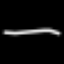
Label: line